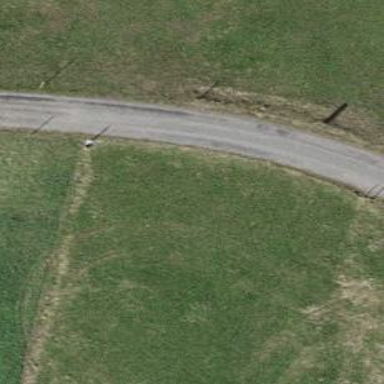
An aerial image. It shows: Gravel track with grade 2 quality.